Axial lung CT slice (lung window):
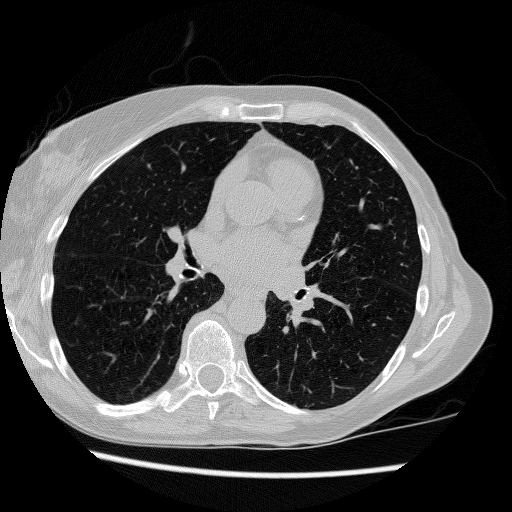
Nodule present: no